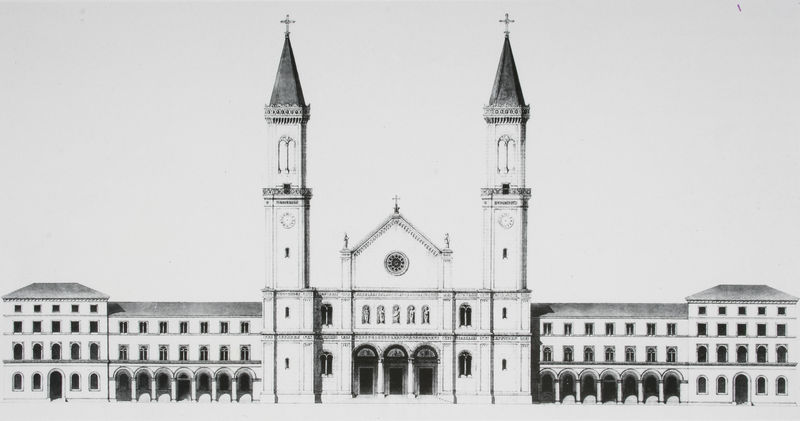
Titel: Vorentwurf für die Ludwigskirche in München mit überbauten Arkaden
Künstler: Friedrich von Gärtner
Standort: München
Institution: Architekturmuseum der Technischen Universität
Schlagwörter: flügel, himmel, schatten, weiß, kirchturm, fenster, grau, pfeiler, schwarz, skizze, säulen, zeichnung, dach, gebäude, haus, architektur, häuser, kirche, klassizismus, gotik, renaissance, turm, statue, ansicht, bogen, fassade, italien, türen, venedig, zwei, dächer, giebel, grafik, graphik, figuren, könig, spitz, symmetrie, uhr, tor, galerie, kirchtürme, stadtansicht, bögen, eingang, bayern, kloster, kreuz, türme, münchen, palast, rundfenster, symmetrisch, lithographie, stich, schwarzweiß, entwurf, arkaden, kathedrale, dreiecksgiebel, portal, tore, skulpturen, kreuze, risalit, gotisch, rosette, portikus, rundbögen, florenz, gärtner, historismus, etagen, geschosse, plan, laubengang, stockwerke, bau, ludwig, basilika, klassizistisch, lisenen, bauplastik, aufriss, architekturzeichnung, mittelbau, arkadengang, bogengang, nischenfiguren, fensterrose, portiken, portico, neorenaissance, neoromanik, uhren, biforienfenster, doppelturmfassade, pfarrkirche, turme, rosettenfenster, ludwigskirche, ludwigstrasse, st. ludwig, portik, frontsicht, bötgen, börgen